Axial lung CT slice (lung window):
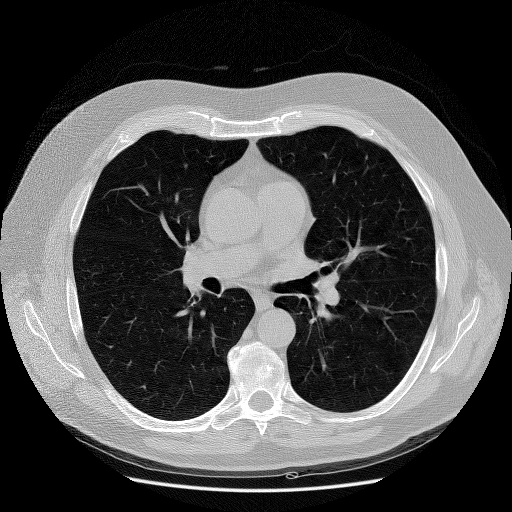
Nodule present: no